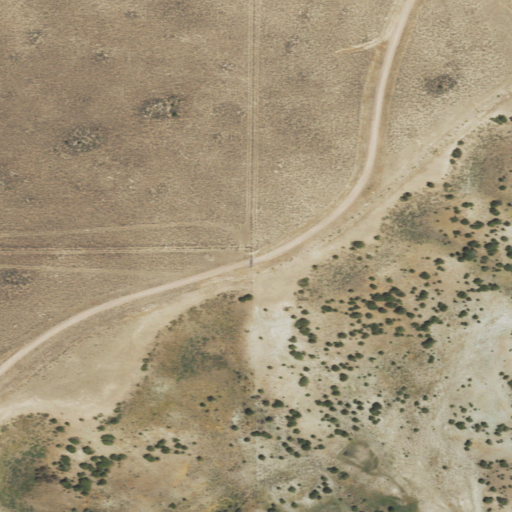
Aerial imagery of mountain in Wyoming named Bridger Butte containing only shrub